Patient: sex M, age 62
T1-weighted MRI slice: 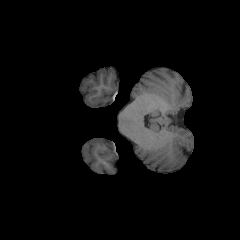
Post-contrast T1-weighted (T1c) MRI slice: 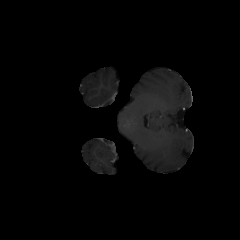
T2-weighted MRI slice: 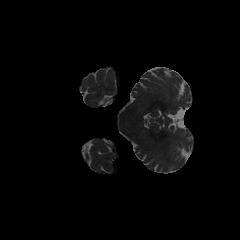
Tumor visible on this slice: no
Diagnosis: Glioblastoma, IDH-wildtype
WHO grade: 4